A time-domain waveform of one vibration snapshot from a rolling-element bearing is shown. Classify the bearing condition as one of: normal, inner_race, outer_race, ball.
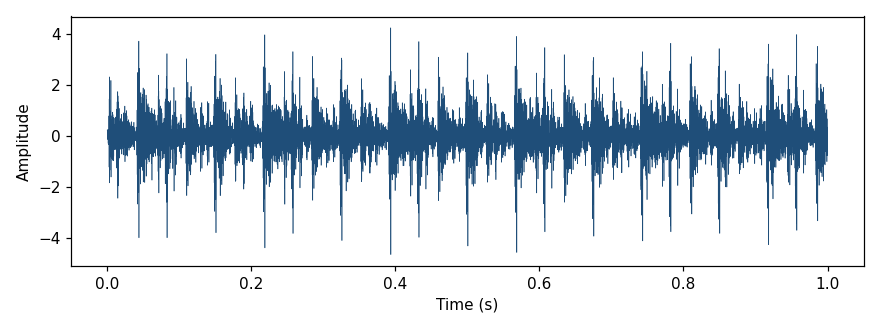
Answer: outer_race